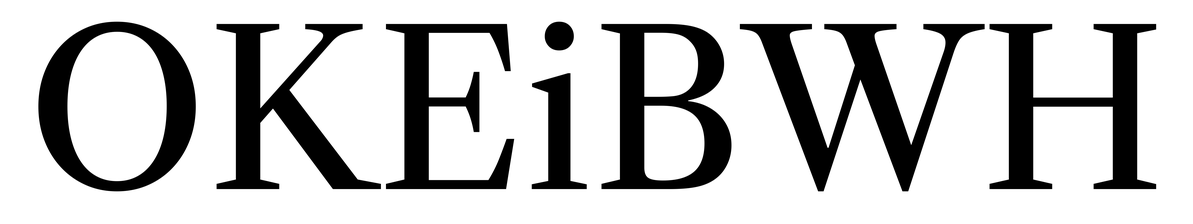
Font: LibreCaslonText_Regular